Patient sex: M
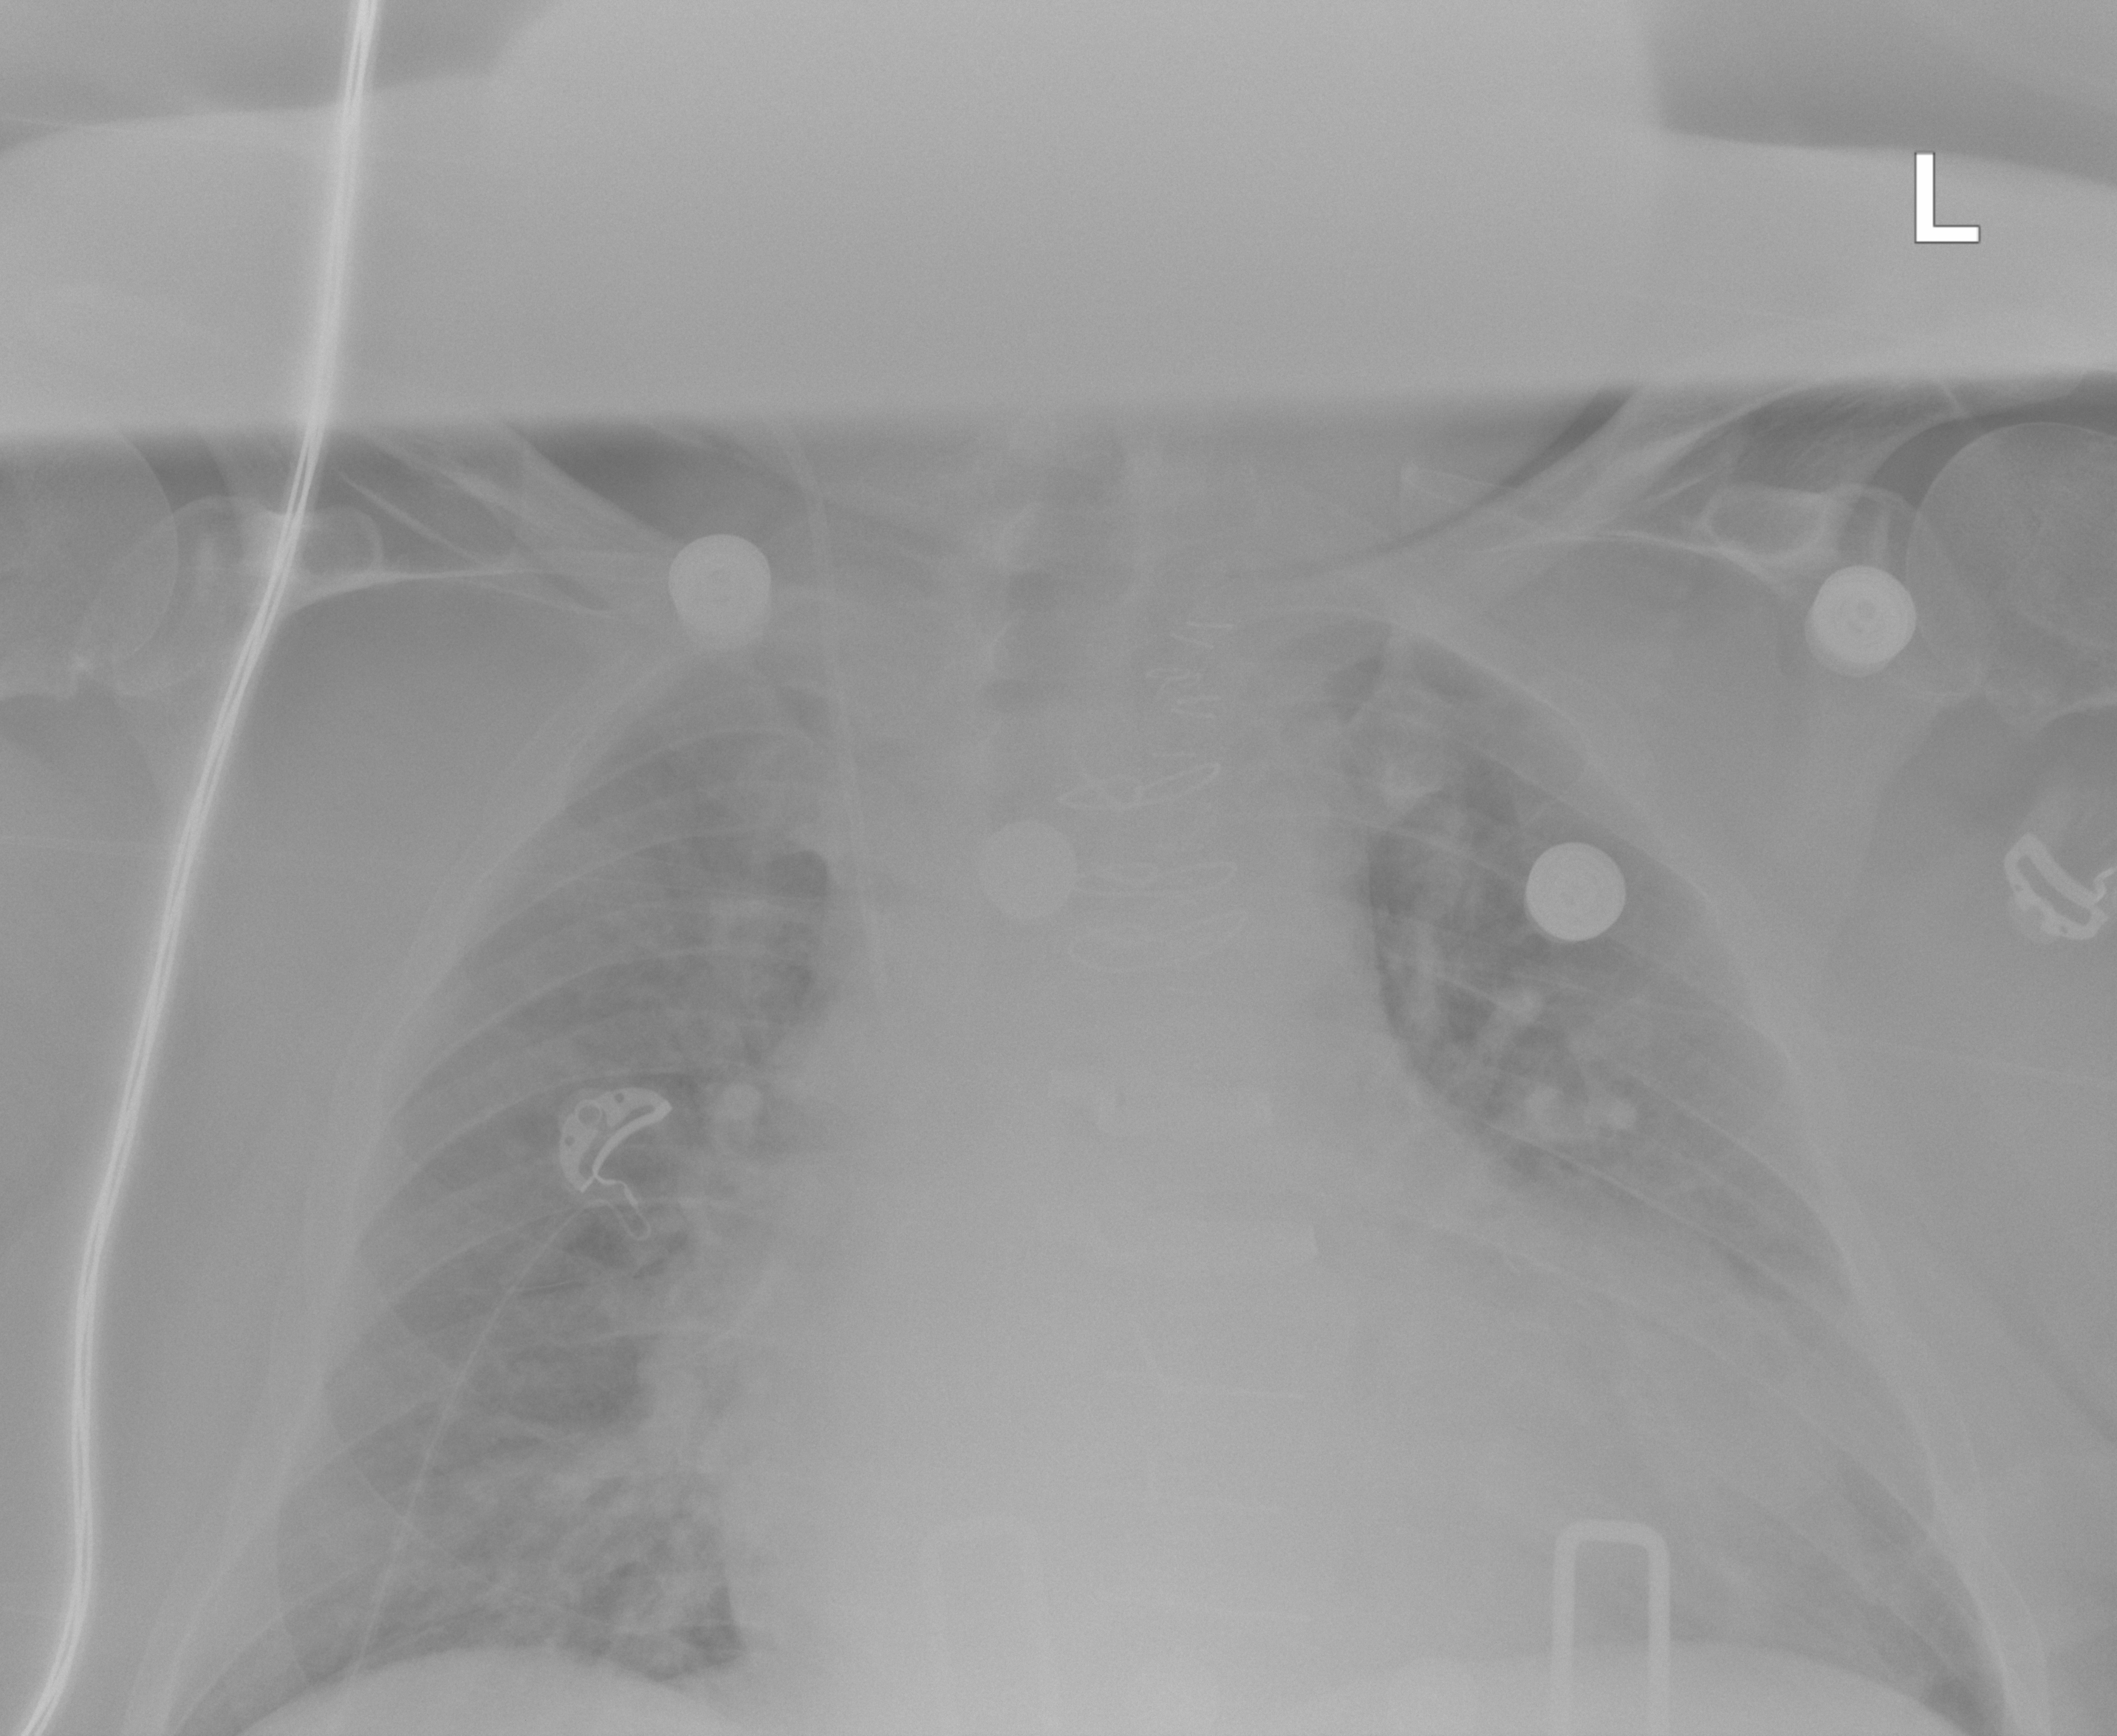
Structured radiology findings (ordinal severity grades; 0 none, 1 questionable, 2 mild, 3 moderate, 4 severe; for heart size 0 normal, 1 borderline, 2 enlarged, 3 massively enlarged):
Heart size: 3
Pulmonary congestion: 2
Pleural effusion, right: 0
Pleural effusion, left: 0
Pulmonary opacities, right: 2
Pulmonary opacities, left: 2
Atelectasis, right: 0
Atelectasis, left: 0